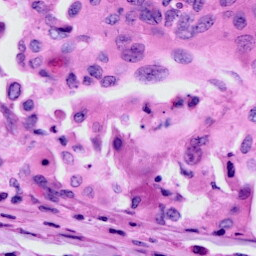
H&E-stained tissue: Cervix